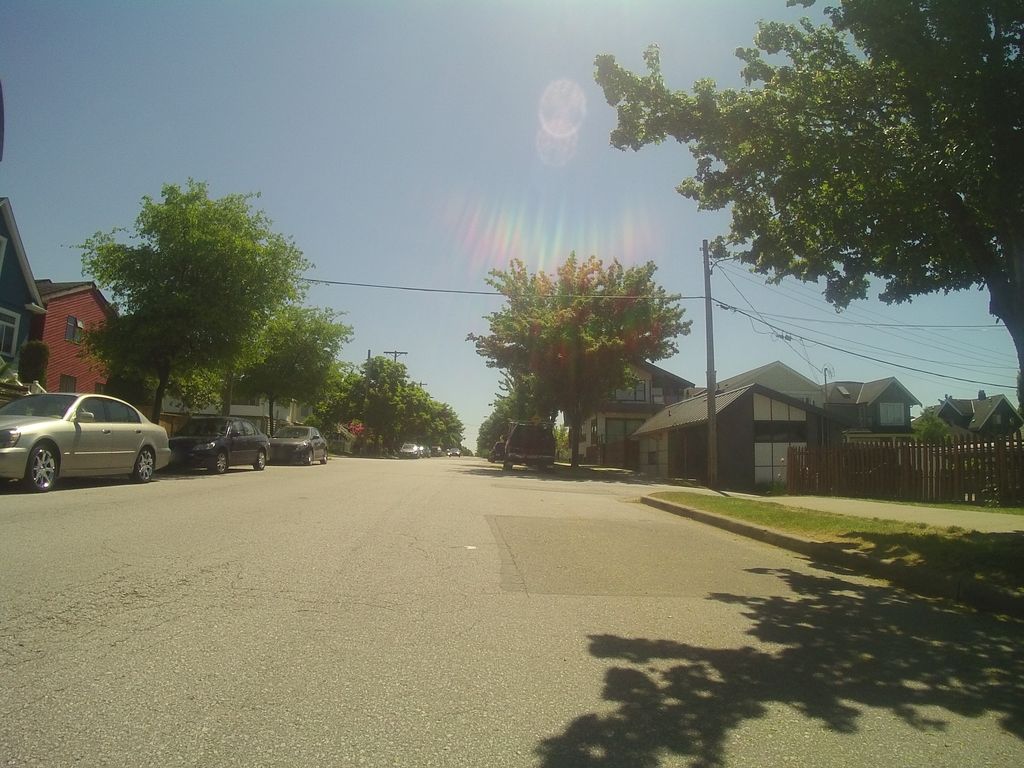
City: vancouver